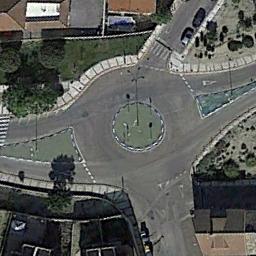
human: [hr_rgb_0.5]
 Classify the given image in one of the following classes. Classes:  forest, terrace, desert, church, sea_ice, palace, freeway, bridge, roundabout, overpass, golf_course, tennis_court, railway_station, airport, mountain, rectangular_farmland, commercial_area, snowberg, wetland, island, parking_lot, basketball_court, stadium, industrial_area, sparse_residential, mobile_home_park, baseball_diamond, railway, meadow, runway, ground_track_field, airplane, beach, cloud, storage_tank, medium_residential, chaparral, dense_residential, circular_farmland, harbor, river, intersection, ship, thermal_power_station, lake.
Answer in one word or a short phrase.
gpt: roundabout